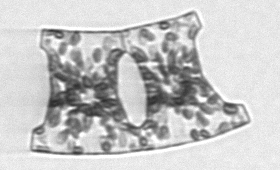
Label: Eucampia